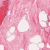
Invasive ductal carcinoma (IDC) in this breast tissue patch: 0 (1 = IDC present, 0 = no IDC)